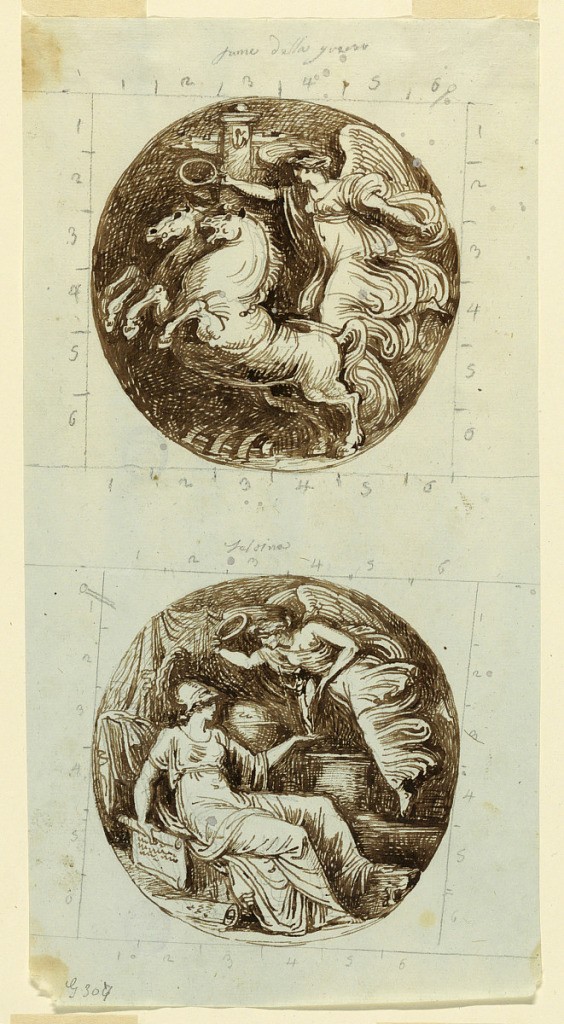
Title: A Winged Victory Riding a Chariot; A Winged Victory Crowning Minerva; two roundels
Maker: Felice Giani, Italian, 1758–1823
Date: ca. 1805
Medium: Pen and black ink, graphite on paper
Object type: Drawing
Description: Top: a victory riding toward left. A rostral column is shown in the background. Bottom: a flying female genius crowning Athena seated in her study. Captions: fame della guerre; Felsina. Felsina is a word symbolizing Bologna, in Etruscan.